Interaction volume radius: 5 \u00c5
Interaction volume height: 35 \u00c5
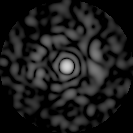
Disorder parameter: 0.8195